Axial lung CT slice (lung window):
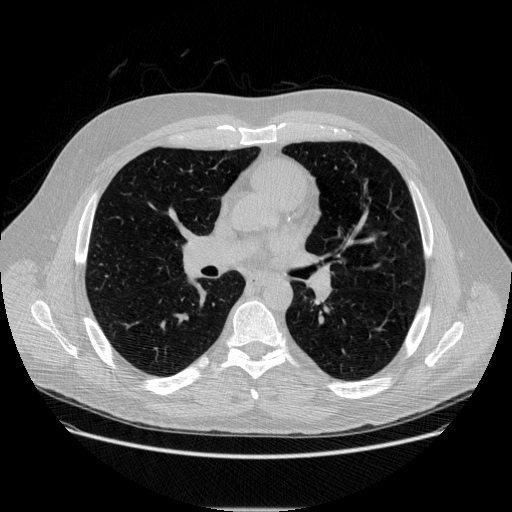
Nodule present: no